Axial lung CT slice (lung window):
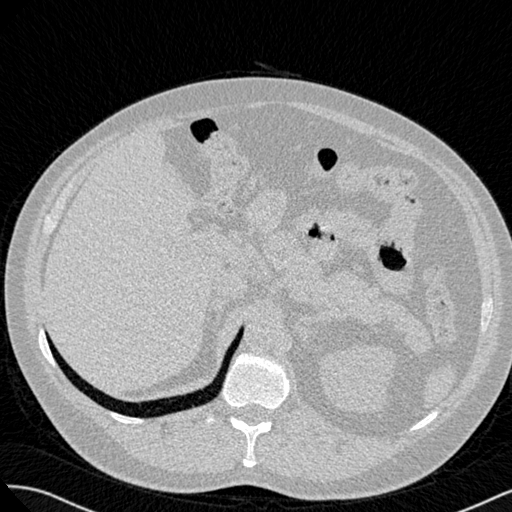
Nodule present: no